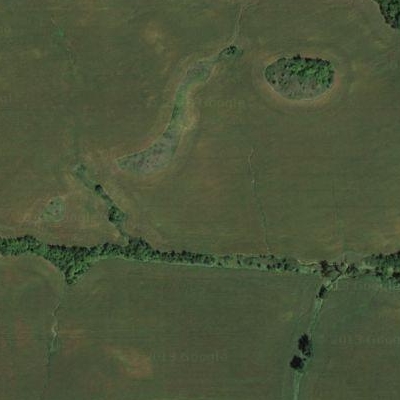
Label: aGrass